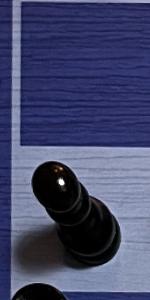
Label: Pawn_Black